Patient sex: M
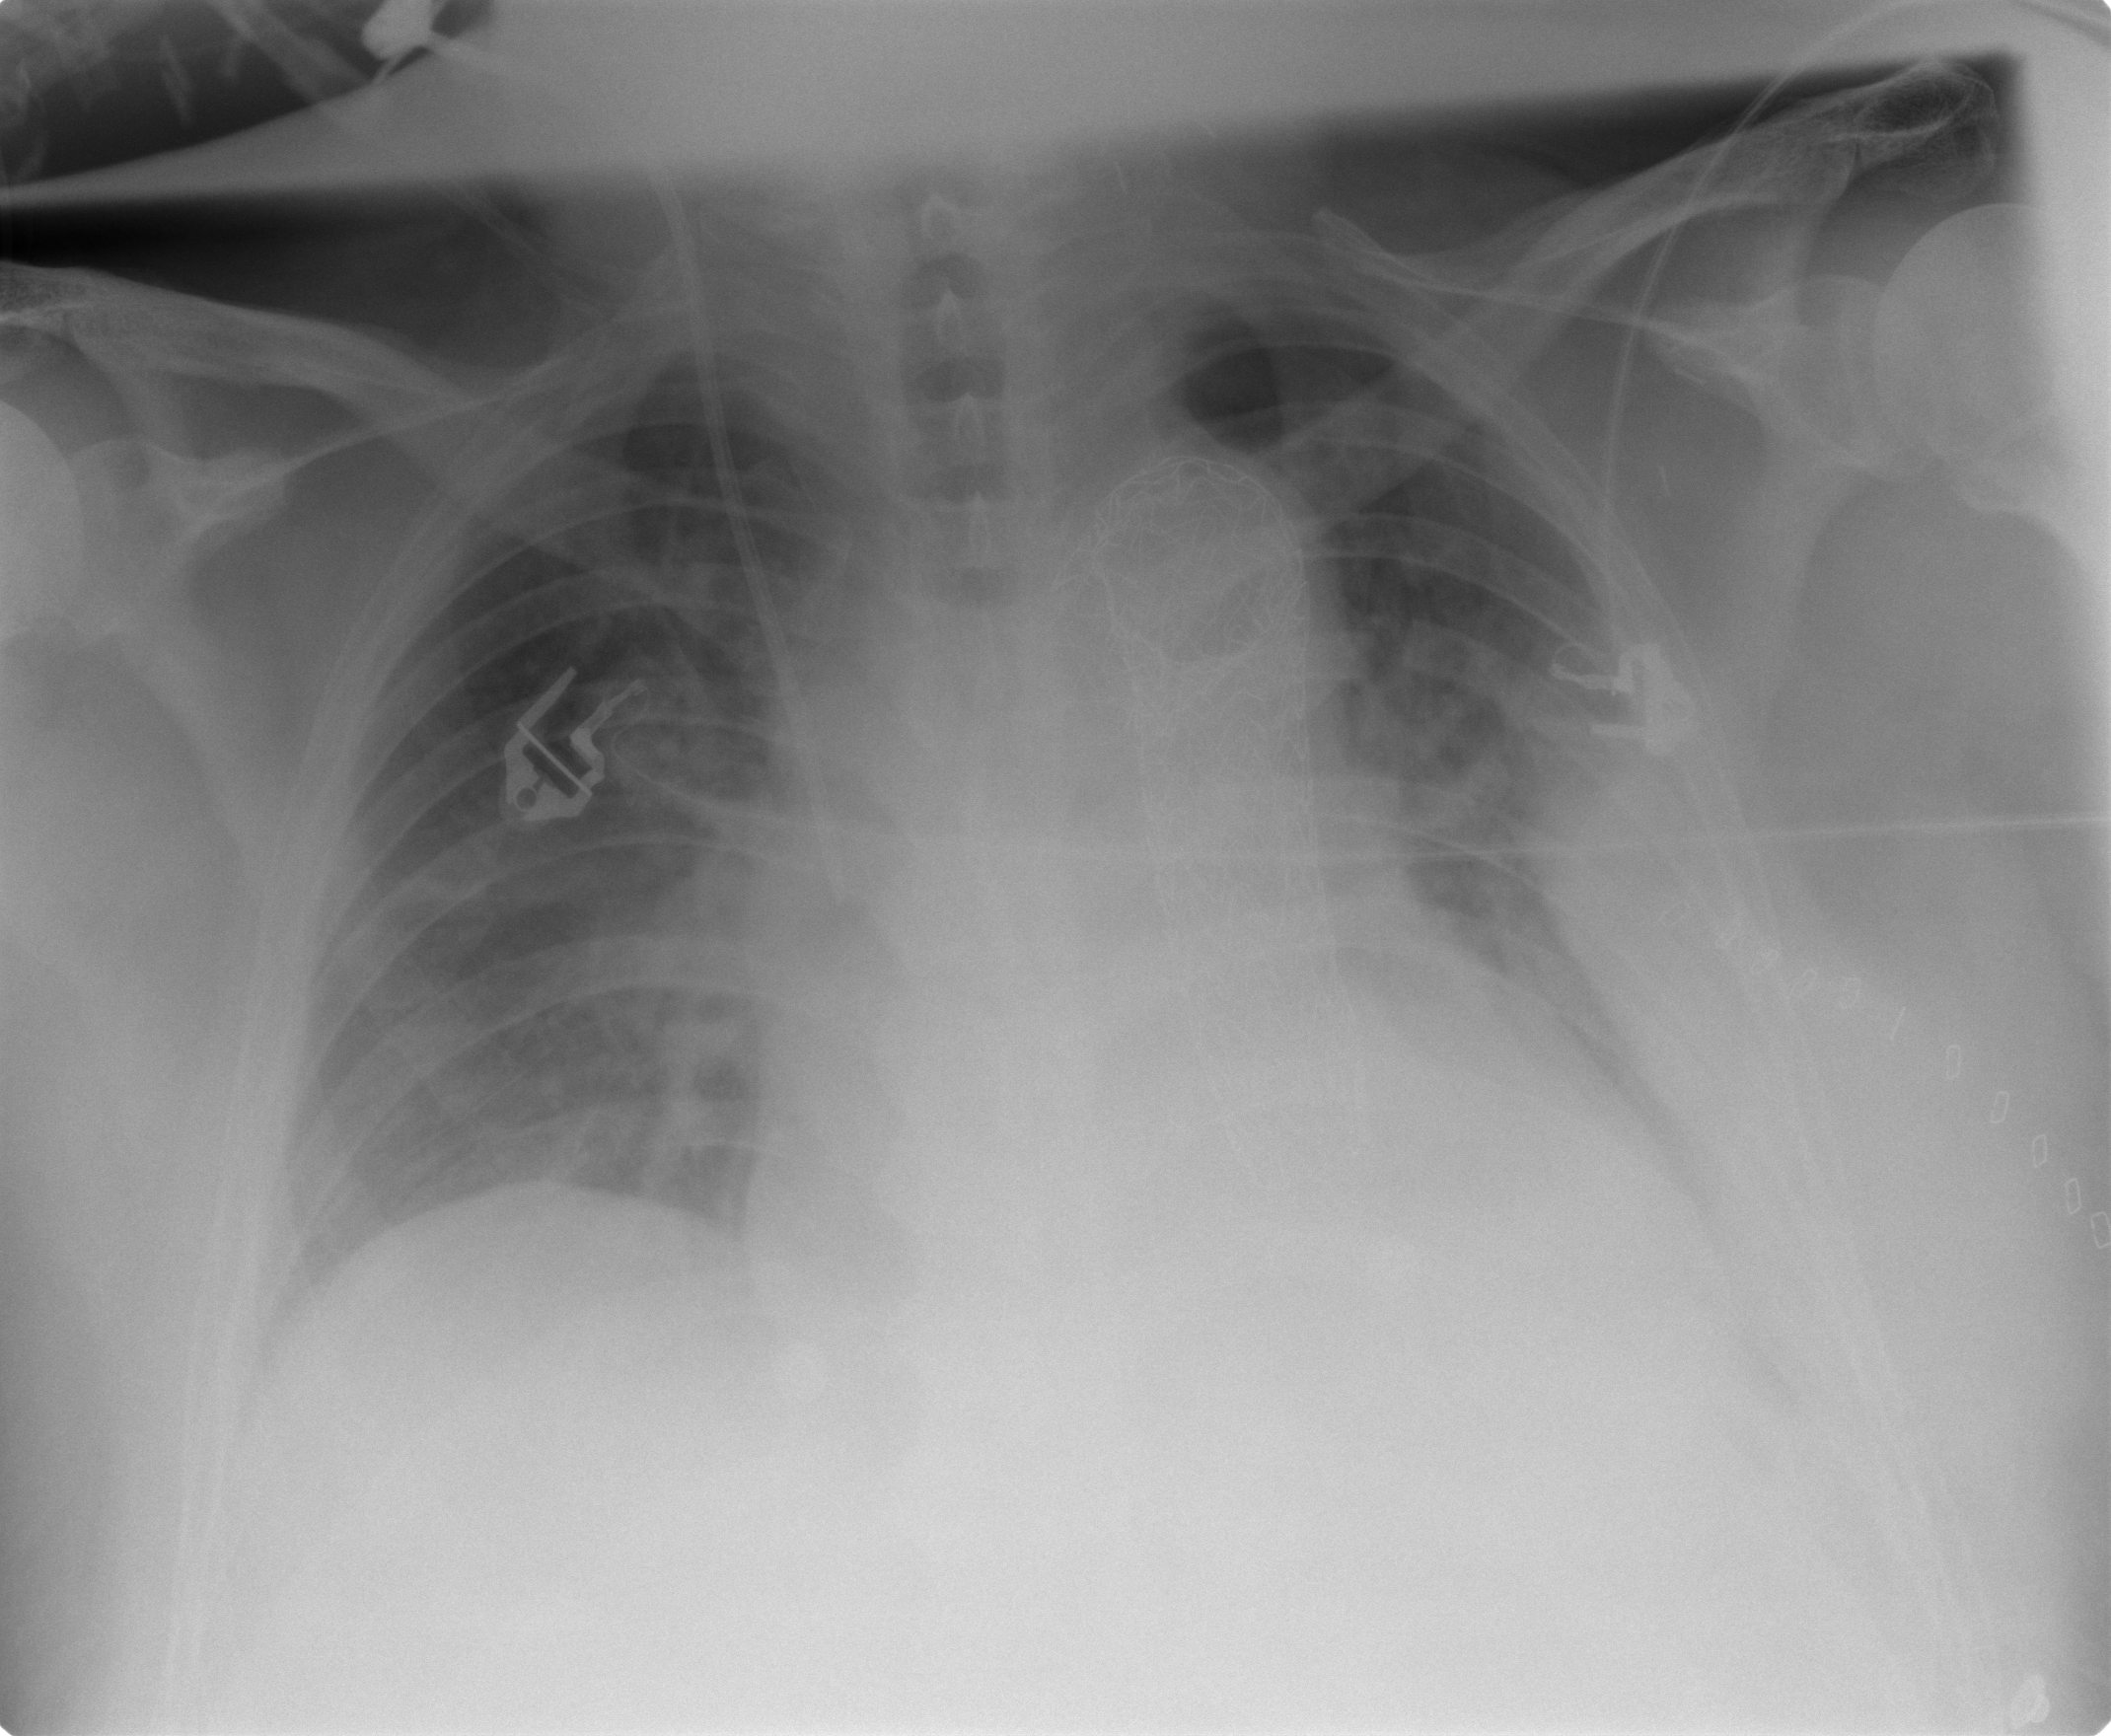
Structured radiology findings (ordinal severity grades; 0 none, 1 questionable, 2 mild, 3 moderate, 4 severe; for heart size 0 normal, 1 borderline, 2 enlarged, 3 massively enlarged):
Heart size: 2
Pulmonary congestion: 2
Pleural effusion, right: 0
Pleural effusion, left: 2
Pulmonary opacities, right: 1
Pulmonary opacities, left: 2
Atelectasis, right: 2
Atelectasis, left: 2